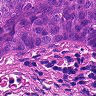
Metastatic tissue present: yes